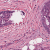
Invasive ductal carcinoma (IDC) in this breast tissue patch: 1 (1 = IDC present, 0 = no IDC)